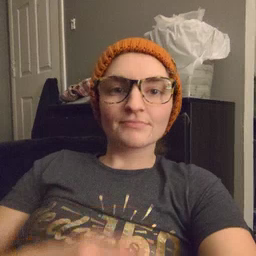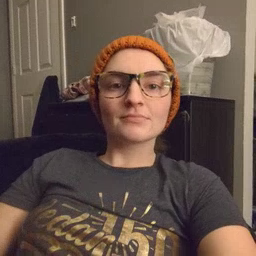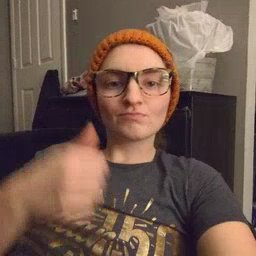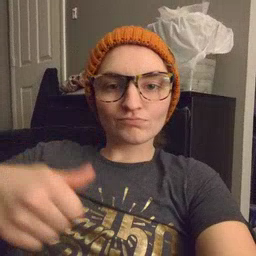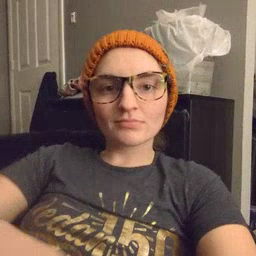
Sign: puzzle